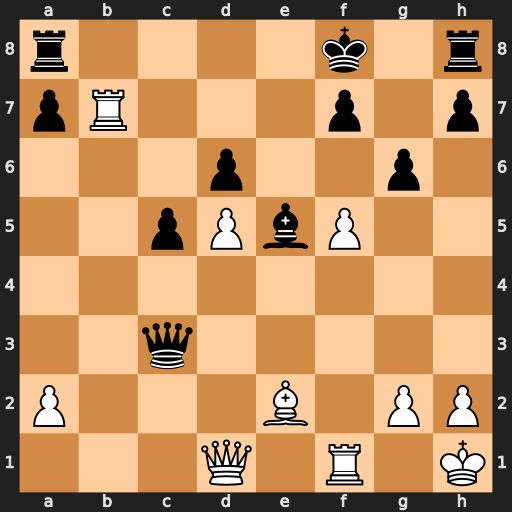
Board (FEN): r4k1r/pR3p1p/3p2p1/2pPbP2/8/2q5/P3B1PP/3Q1R1K
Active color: w
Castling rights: -
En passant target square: -
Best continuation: Qa4 Bf6 Qd7